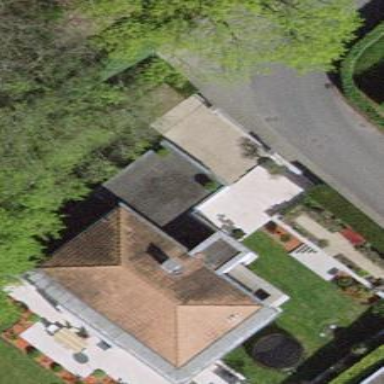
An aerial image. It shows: View of roof of building.